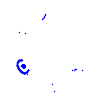
Particle: electron